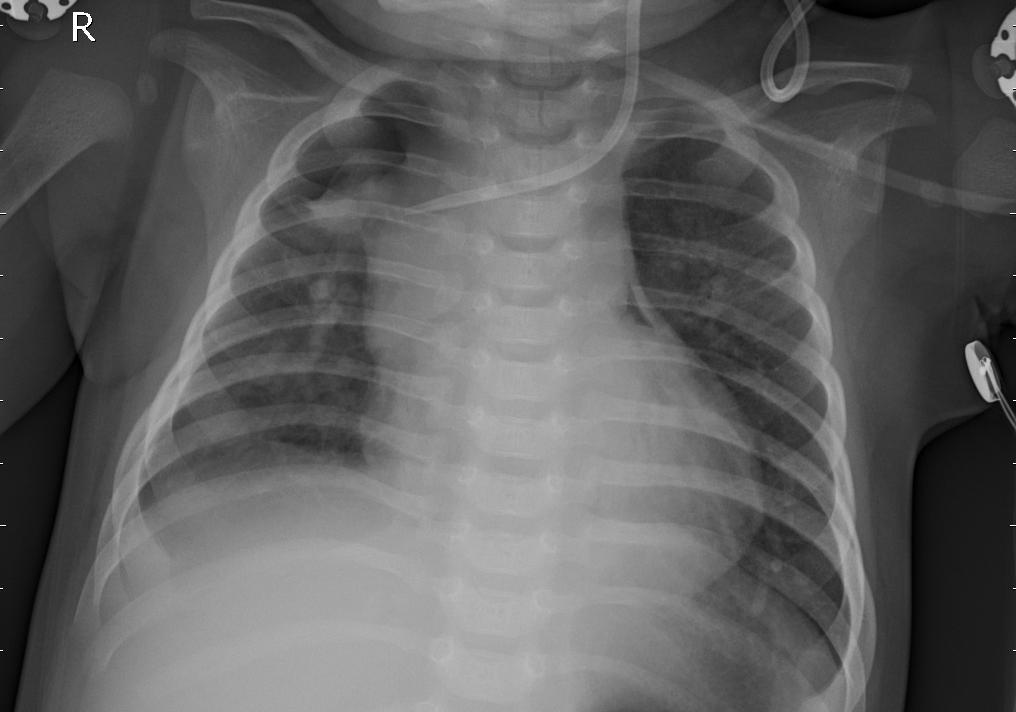
Diagnosis: PNEUMONIA